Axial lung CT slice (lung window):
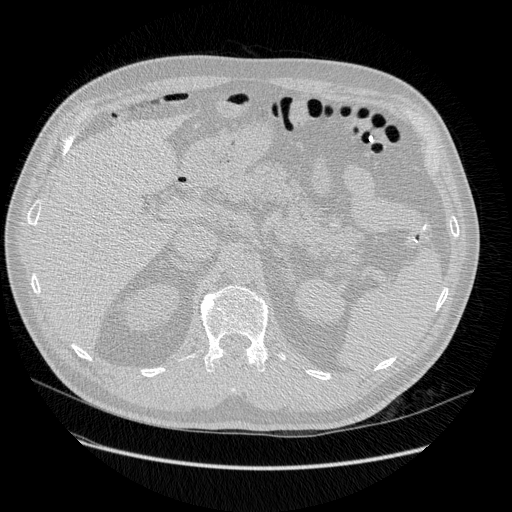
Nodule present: no